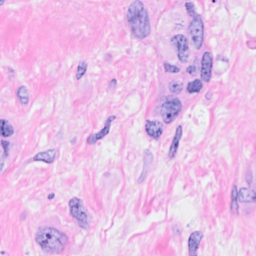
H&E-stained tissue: Breast